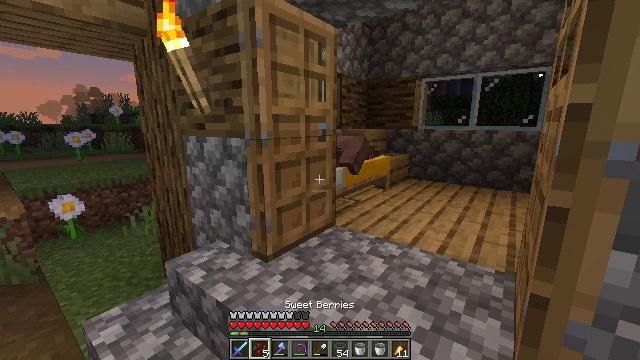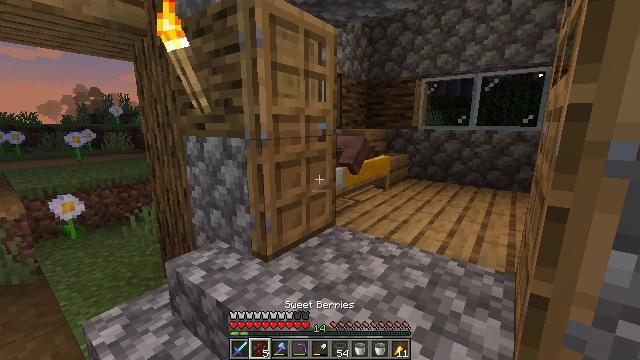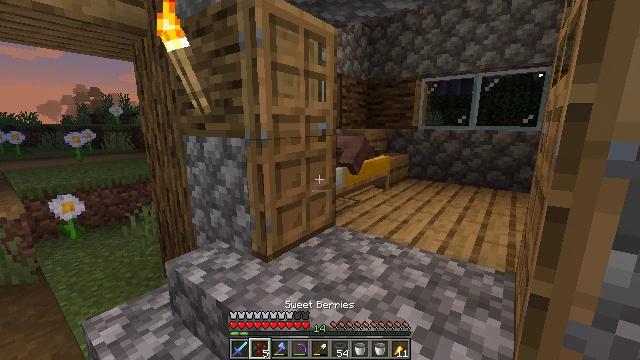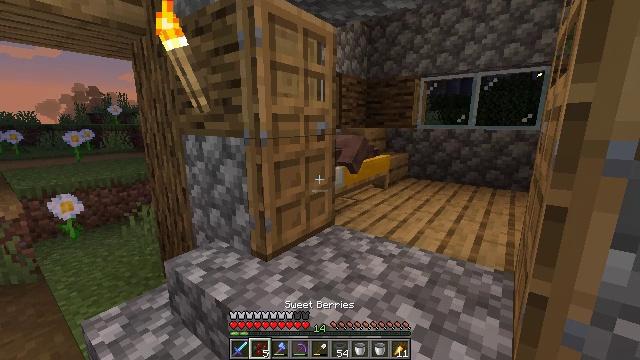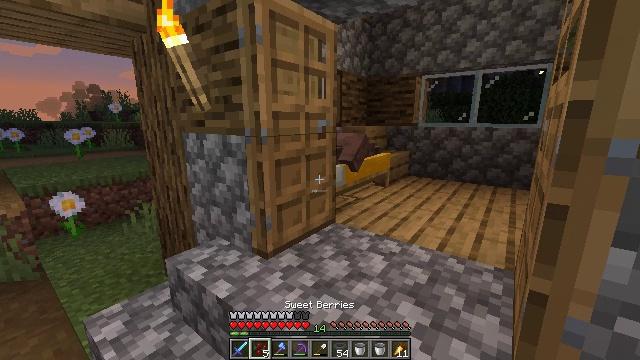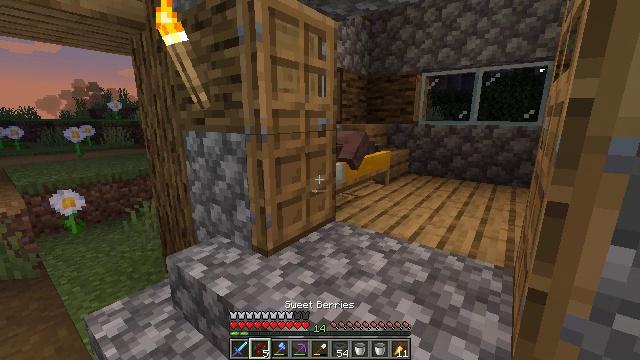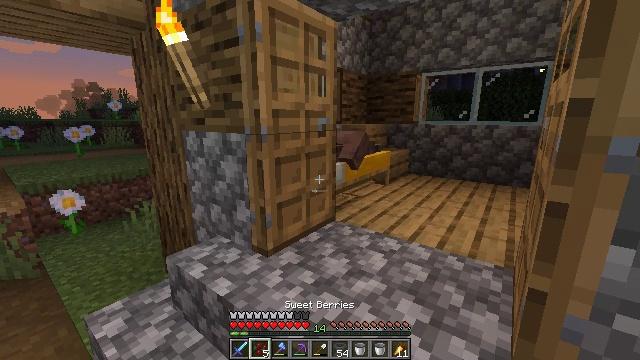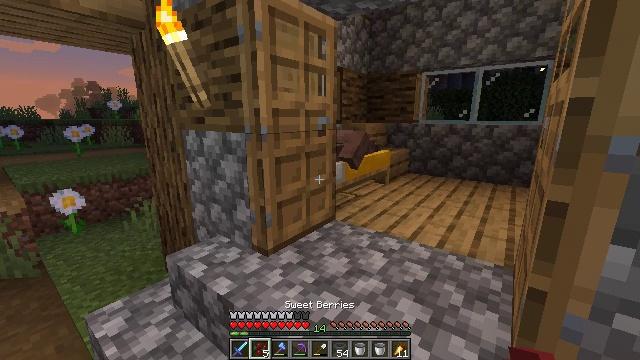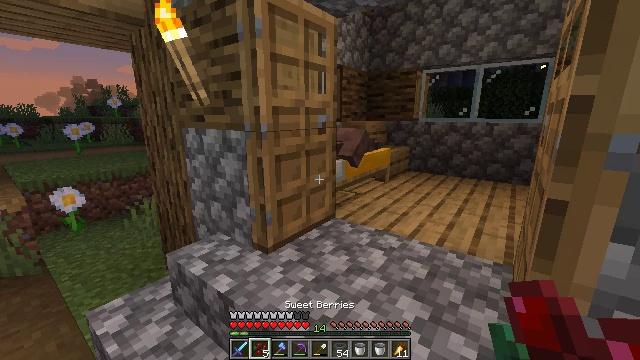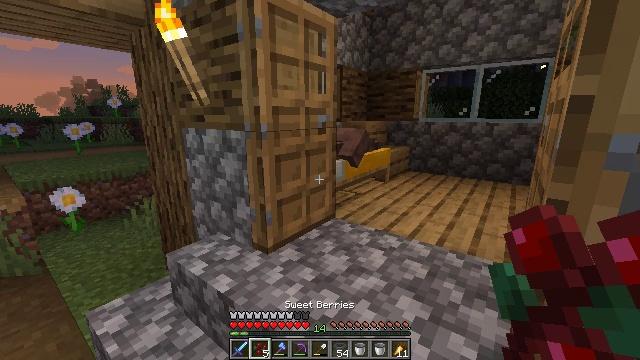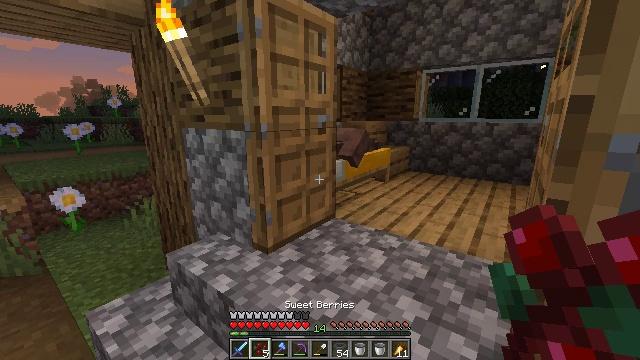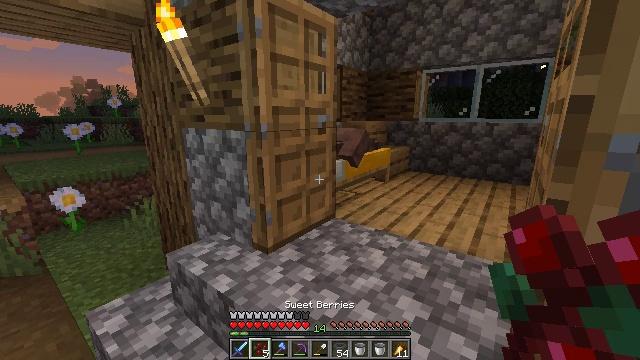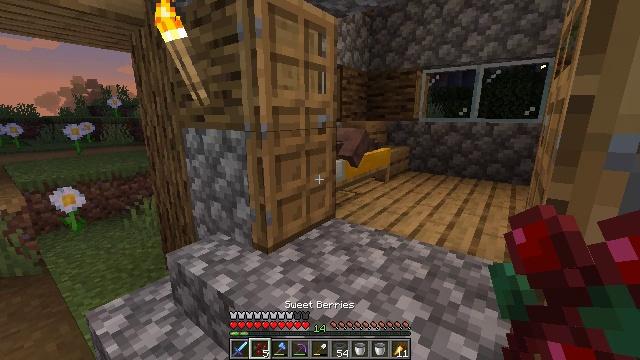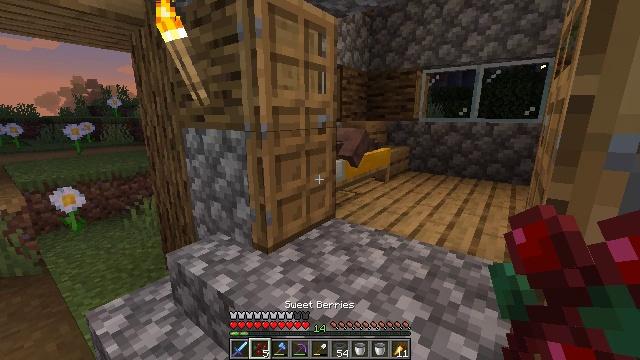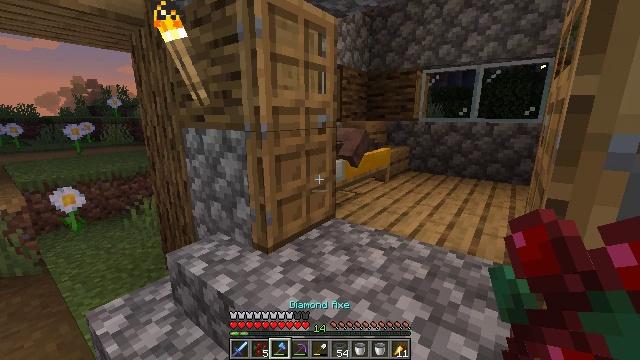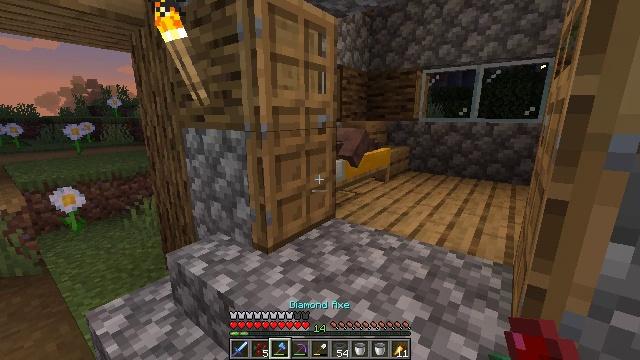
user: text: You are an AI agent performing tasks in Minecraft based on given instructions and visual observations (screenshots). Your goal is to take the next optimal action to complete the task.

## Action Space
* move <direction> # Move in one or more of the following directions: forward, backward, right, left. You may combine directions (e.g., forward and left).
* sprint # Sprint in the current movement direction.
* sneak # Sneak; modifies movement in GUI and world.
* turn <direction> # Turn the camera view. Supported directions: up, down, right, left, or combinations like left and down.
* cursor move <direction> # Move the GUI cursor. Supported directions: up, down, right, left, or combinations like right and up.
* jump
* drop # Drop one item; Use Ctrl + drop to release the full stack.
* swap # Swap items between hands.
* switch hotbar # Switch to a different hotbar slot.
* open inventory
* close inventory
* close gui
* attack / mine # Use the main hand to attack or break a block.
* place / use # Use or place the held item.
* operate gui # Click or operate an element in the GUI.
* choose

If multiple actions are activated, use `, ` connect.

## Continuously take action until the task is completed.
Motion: motion action
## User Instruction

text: Break the oak door to remove it.
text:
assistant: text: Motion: no_op
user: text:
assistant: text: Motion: no_op
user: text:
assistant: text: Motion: no_op
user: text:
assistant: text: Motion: no_op
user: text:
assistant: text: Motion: no_op
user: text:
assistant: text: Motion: no_op
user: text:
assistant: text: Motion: no_op
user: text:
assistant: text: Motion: no_op
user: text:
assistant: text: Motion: no_op
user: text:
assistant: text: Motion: no_op
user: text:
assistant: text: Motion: no_op
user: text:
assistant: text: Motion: no_op
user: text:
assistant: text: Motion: no_op
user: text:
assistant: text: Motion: no_op
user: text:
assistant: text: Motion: no_op
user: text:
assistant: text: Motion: no_op
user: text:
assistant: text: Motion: no_op
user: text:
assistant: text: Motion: no_op
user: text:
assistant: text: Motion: no_op
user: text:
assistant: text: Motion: no_op
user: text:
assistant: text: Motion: no_op
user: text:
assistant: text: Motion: no_op
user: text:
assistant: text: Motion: attack / mine
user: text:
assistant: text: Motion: attack / mine
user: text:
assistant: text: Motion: attack / mine
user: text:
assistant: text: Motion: attack / mine
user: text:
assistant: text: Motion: attack / mine
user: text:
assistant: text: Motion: attack / mine
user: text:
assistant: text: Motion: attack / mine
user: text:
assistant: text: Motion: attack / mine